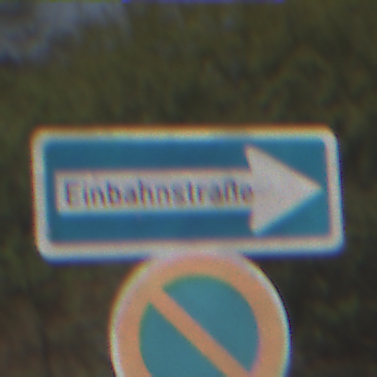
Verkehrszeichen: EinbahnstrasseRechtsweisend
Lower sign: EingeschraenktesHalteverbot
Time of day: MorningAfternoon
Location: Outdoor (Nature)
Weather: PartlyCloudy
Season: NotSpecified
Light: Natural